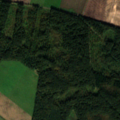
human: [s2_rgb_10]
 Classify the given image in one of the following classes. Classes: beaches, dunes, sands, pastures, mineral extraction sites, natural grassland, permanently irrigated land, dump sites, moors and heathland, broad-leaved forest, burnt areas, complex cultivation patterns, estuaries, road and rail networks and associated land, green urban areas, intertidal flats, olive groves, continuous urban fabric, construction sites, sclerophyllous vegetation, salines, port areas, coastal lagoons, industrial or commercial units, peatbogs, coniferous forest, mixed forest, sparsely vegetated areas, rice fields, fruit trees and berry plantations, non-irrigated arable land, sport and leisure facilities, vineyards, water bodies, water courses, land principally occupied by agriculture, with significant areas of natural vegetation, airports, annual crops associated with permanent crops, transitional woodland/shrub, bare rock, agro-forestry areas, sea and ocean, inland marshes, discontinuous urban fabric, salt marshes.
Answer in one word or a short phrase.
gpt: non-irrigated arable land, coniferous forest, mixed forest